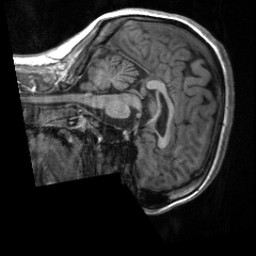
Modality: T1w
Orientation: sagittal
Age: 33
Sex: female
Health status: healthy
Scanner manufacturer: siemens
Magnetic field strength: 3 T
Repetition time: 2 s
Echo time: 0.00232 s